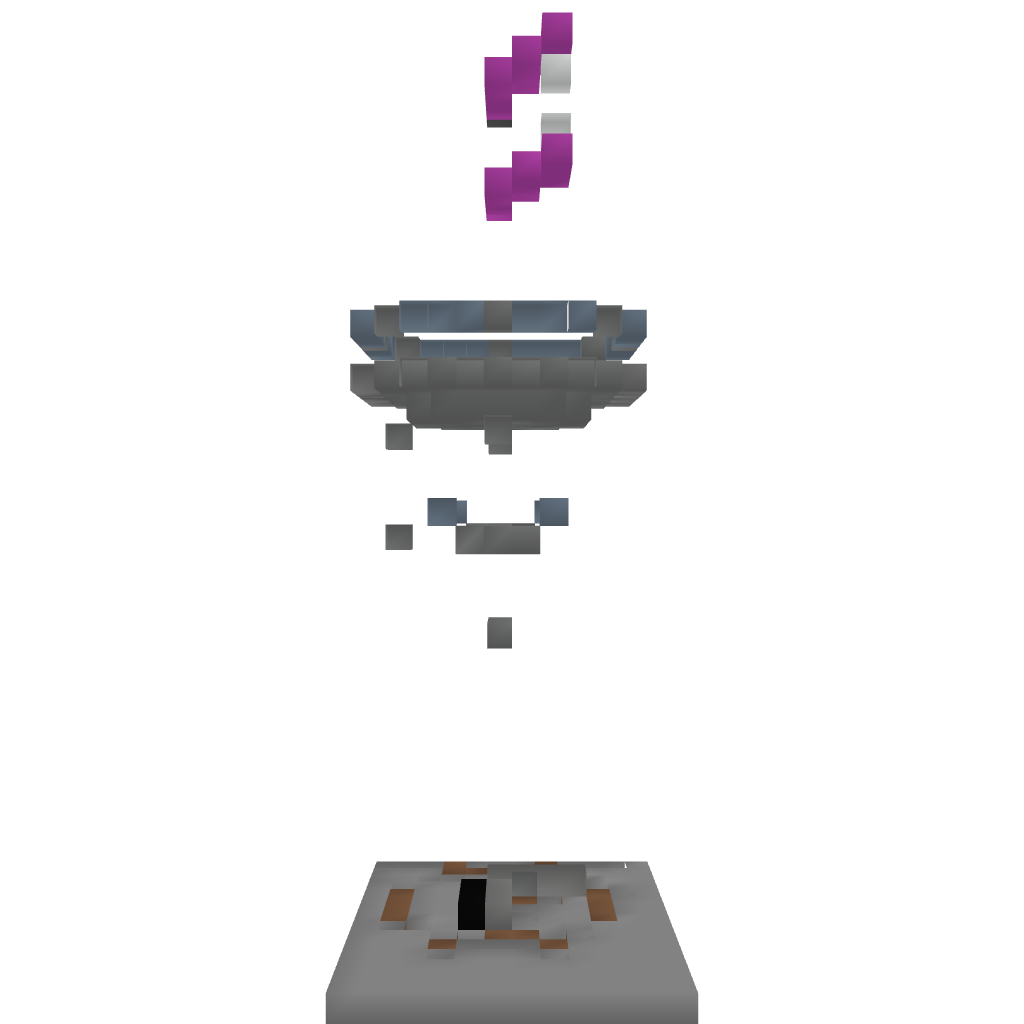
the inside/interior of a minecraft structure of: Fort Tower